Interaction volume radius: 5 \u00c5
Interaction volume height: 10 \u00c5
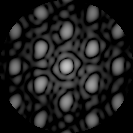
Disorder parameter: 0.1951